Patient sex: F
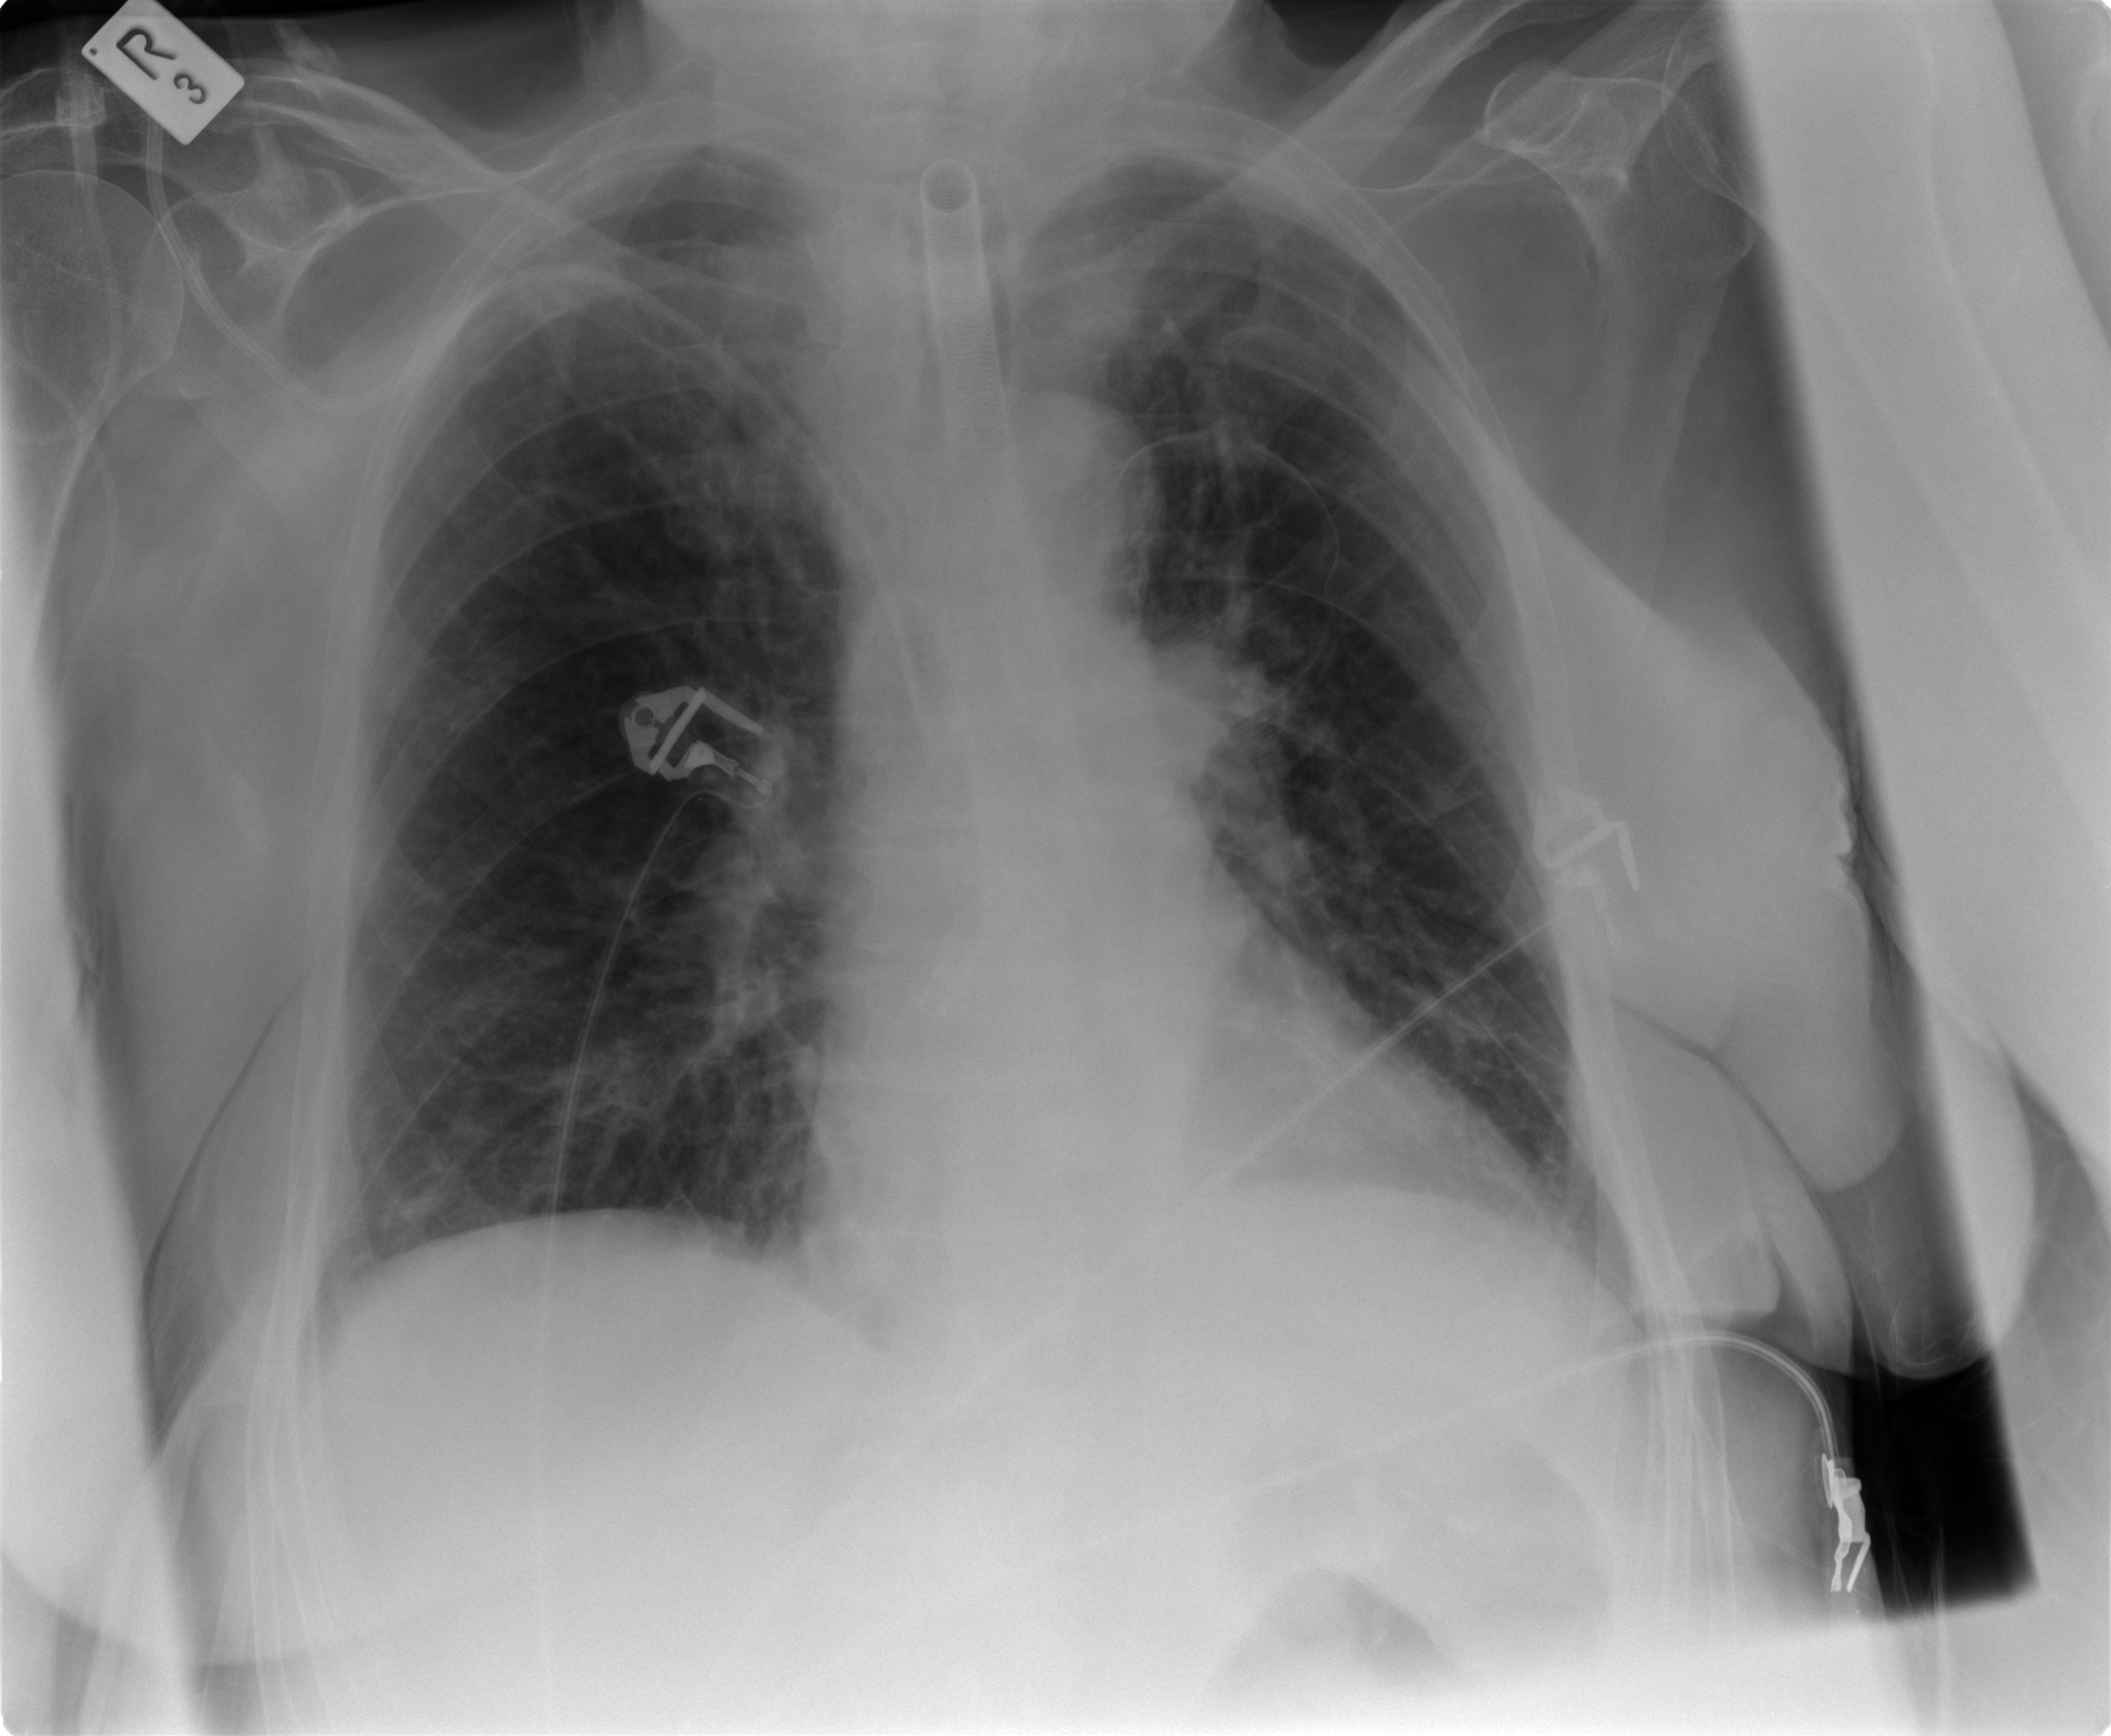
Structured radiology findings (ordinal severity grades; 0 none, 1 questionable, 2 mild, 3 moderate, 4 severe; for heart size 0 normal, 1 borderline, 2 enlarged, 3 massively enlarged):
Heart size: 0
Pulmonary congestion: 0
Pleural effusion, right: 0
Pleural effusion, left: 0
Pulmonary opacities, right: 0
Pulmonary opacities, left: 0
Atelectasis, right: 2
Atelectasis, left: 2